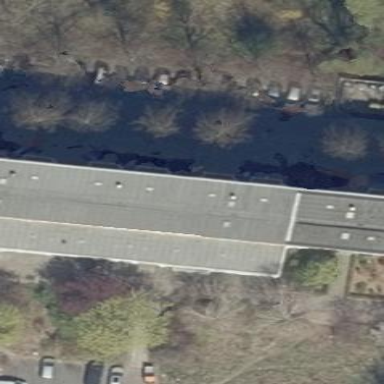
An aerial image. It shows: Flat-roofed apartment building.